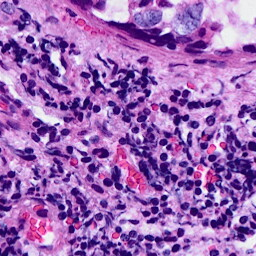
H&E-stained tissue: Breast